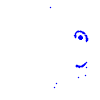
Particle: pion